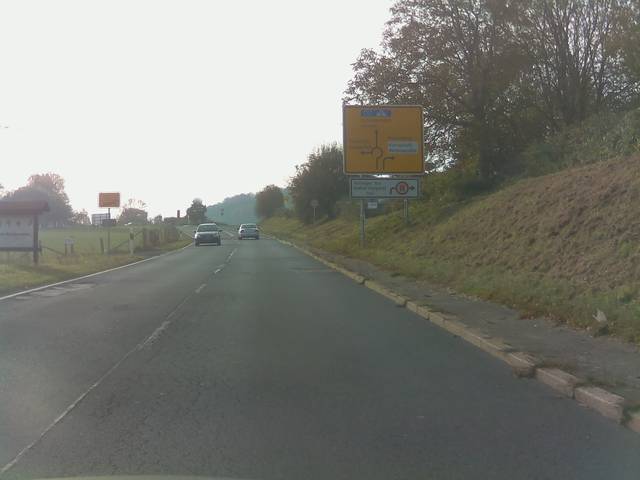
Region: Germany
Coordinates: 49.363, 8.747